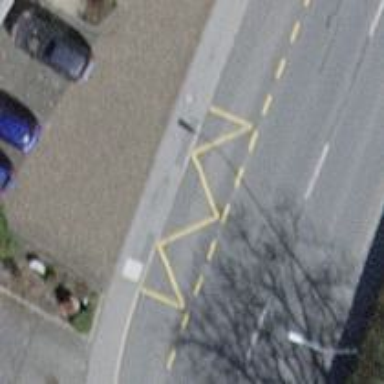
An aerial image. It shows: Bus stop with shelter. It is platform for public transport.